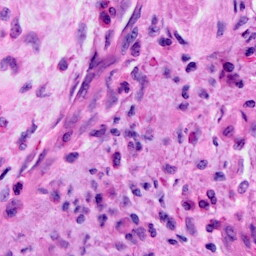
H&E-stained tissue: Cervix